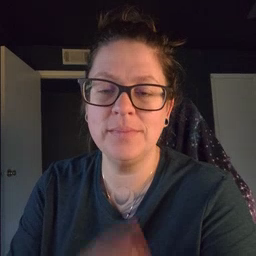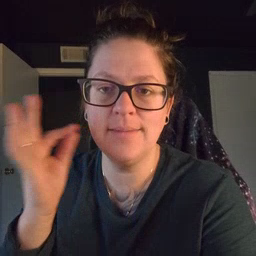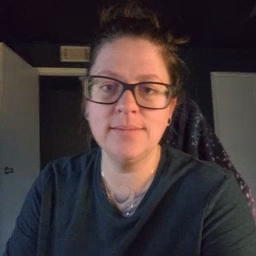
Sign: cat